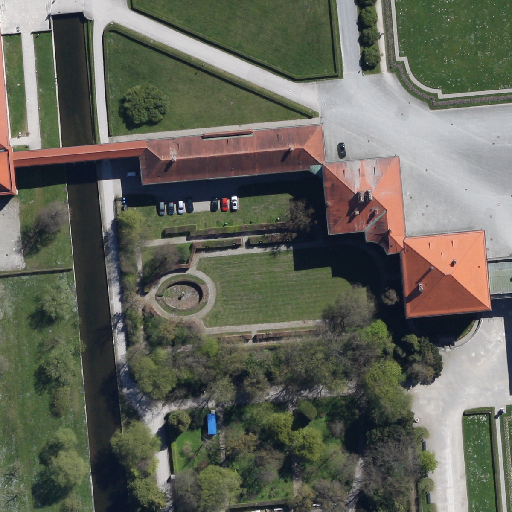
Referring expression: paved road along with tree